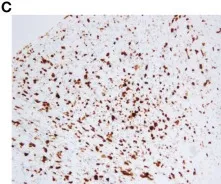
Histopathological staining of the puncture biopsy specimen from the upper lobe of the right lung showed the following results: PCK(-), EMA(focal+), Vim(+), Ki67(+, 60%), S-100(-), CD35(-), CD21(-), CD23(-), CD(scattered+), CD20(-), CK5/6(-), P63(-), CD56(scattered+), Syn(-), P40(-), CK7(-), Napsin A(-), TTF-1(-), ALK(-), AR(focal +), CD30(-), CK8/18(-), Mum-1(-), MyoD1(-), SATB2(+), PD-L1(+, TPS = 80%), CD8(+), CD4(+), CD25(+), Foxp3(-). (C) Ki67(+, 60.
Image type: pathology (immunostaining)